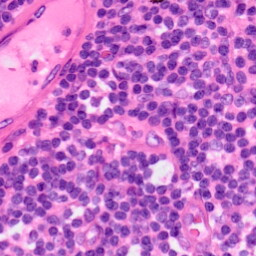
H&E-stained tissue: Lung